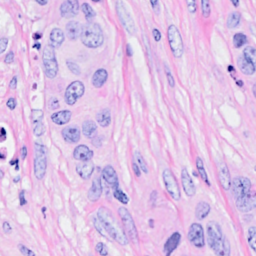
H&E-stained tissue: Breast